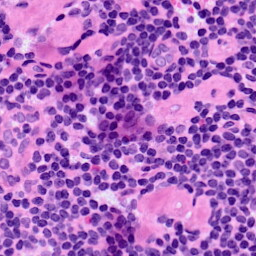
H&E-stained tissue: LymphNode